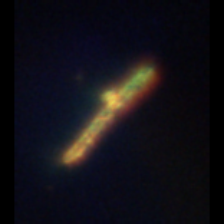
Taxon: Skeletonema
Group: Diatoms